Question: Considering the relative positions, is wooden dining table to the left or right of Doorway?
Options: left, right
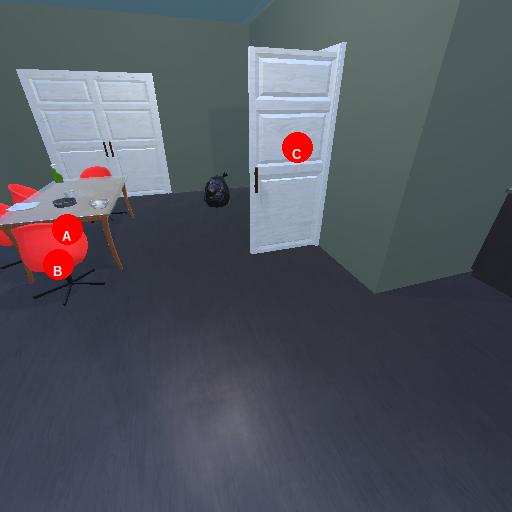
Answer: left